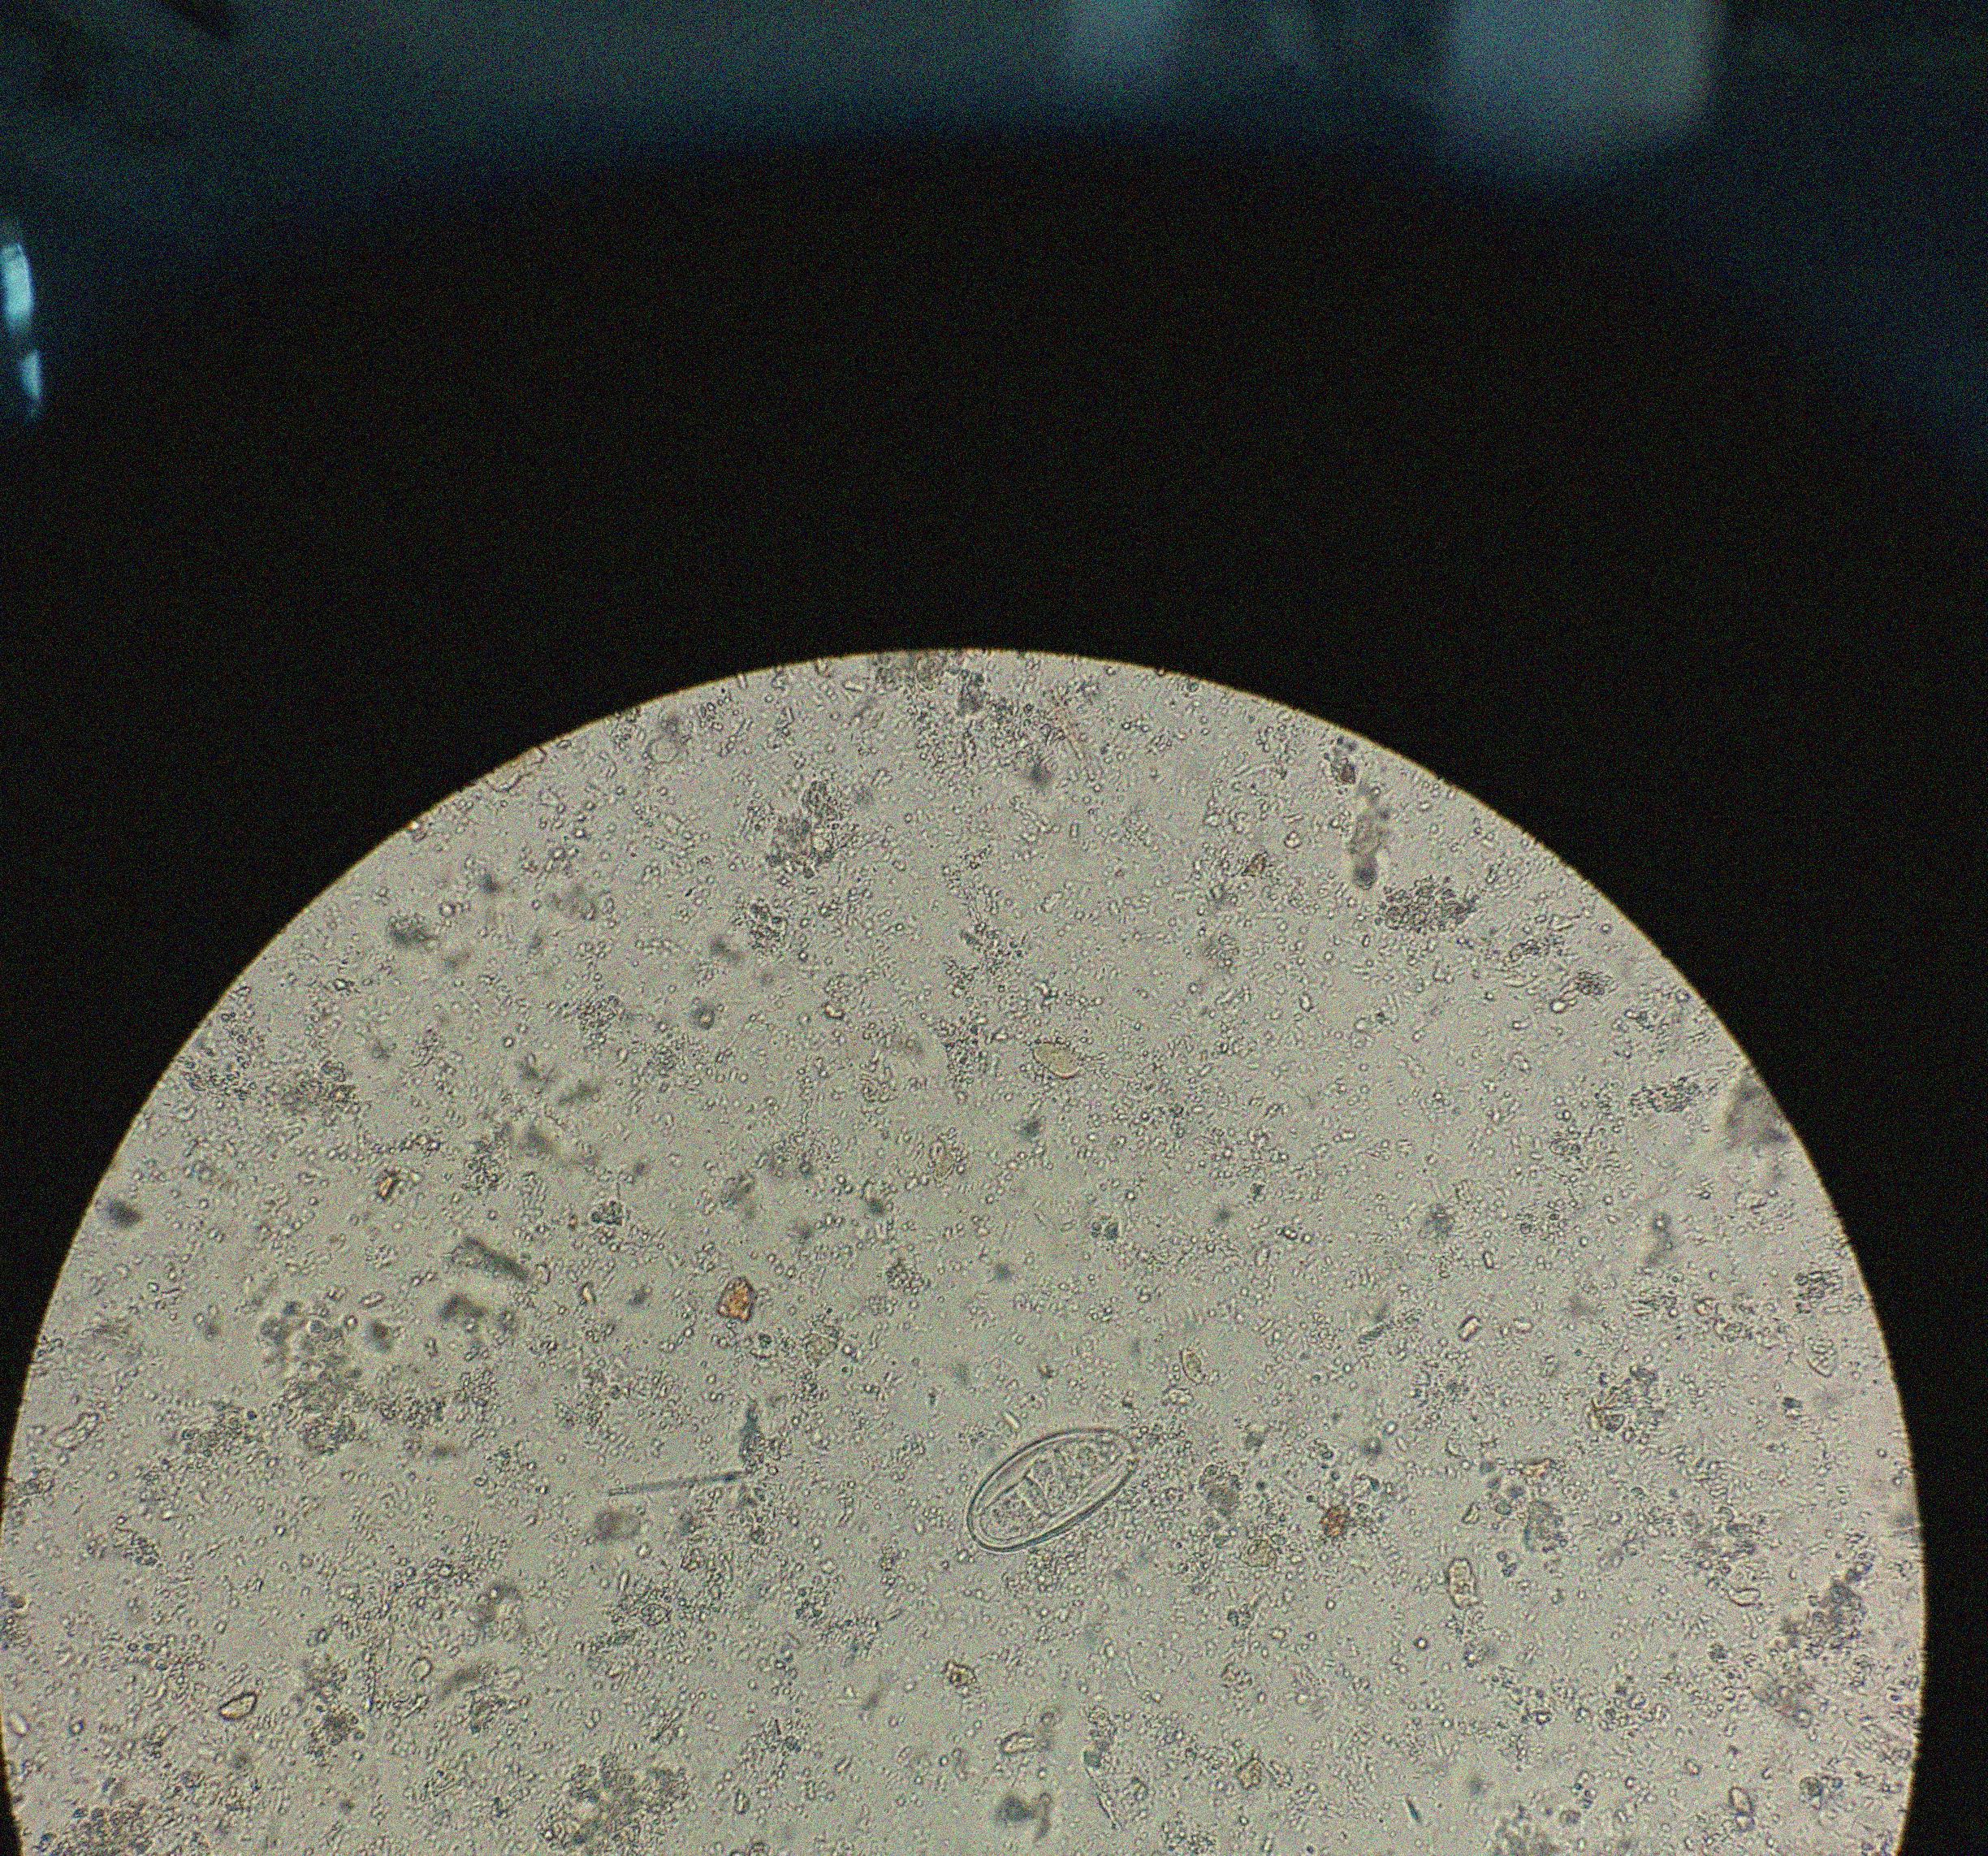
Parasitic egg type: Enterobius vermicularis